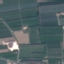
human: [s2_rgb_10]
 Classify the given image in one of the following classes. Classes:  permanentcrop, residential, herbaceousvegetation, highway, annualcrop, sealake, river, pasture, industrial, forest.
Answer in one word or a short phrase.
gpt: PermanentCrop